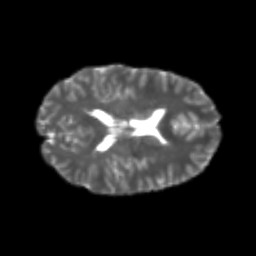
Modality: T2w
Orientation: axial
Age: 23
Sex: female
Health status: healthy
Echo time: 0.074 s